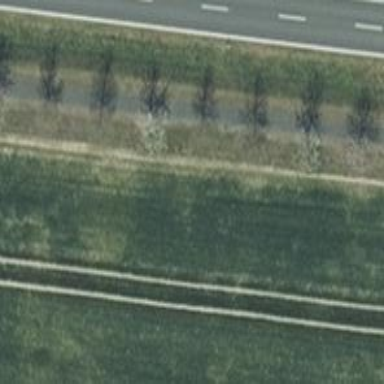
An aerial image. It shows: Deciduous broadleaved tree.